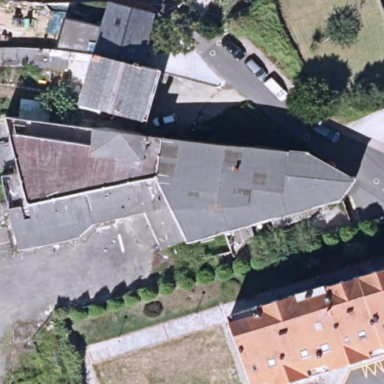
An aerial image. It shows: Industrial building.